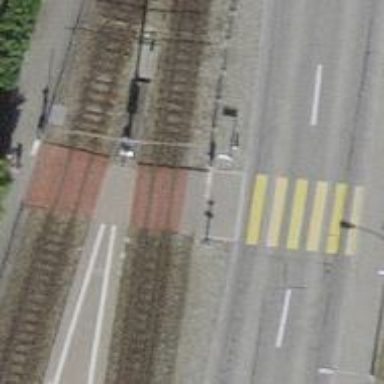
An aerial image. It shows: Narrow-gauge railway with 1 track. The tracks are electrified with contact line.